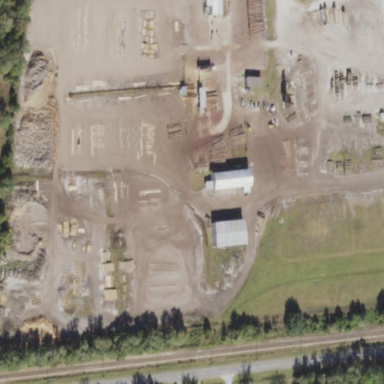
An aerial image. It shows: Industrial area dedicated to sawmill.